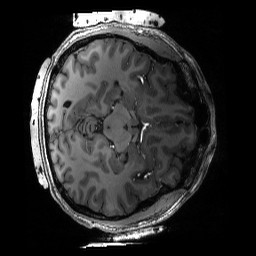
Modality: T1w
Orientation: axial
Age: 30
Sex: male
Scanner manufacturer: siemens
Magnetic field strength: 6.98 T
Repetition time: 3.1 s
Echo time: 0.00242 s